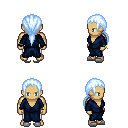
a pixel art fantasy rpg character, male body template, human, tanned skin, blue robe, white pants, white cyan ponytail hairstyle, bracelets, white slippers, four views (front, back, left, right), 2x2 character sprite sheet, small pixel art, hard edges, no anti-aliasing